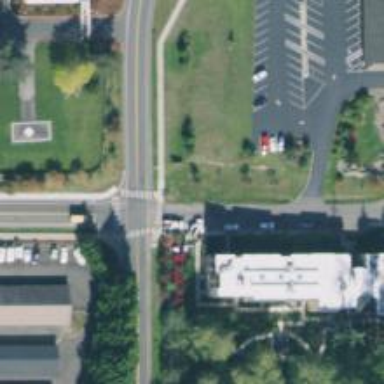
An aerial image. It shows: Uncontrolled crossing with paired lines marking the road.